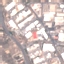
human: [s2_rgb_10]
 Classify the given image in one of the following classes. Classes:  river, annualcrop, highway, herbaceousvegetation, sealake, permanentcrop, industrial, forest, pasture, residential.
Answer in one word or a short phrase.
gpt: Industrial